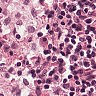
Metastatic tissue present: no